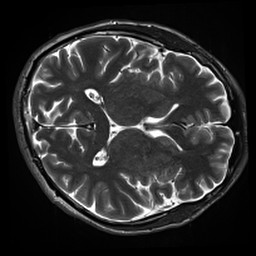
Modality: inplaneT2
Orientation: axial
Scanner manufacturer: siemens
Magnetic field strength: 3 T
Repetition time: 11 s
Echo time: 0.059 s